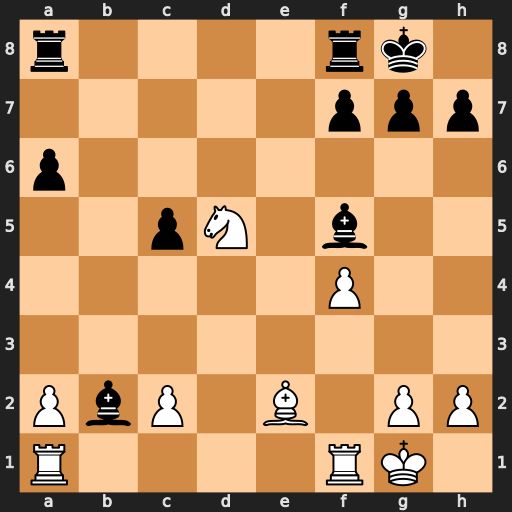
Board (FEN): r4rk1/5ppp/p7/2pN1b2/5P2/8/PbP1B1PP/R4RK1
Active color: w
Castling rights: -
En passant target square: -
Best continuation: Ne7+ Kh8 Nxf5 Bxa1 Rxa1